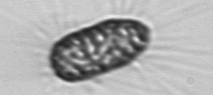
Label: Corethron_hystrix